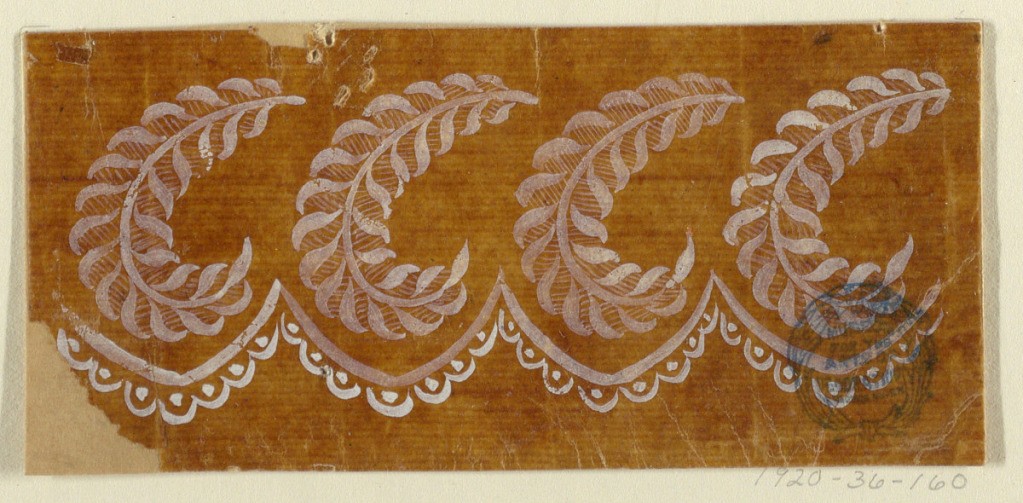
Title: Design for an Embroidered or Woven Horizontal Border of the "Fabrique de St. Ruf"
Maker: Fabrique de Saint Ruf, Lyon, France
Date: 1805–1815
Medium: Brush and white gouache on glazed tracing paper
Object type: Drawing
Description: Lacy leaf boughs, four of which are shown, hang into the hollows of a scalloped border.